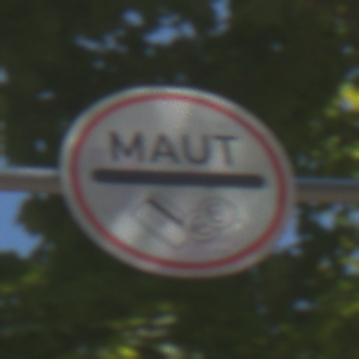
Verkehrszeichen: MautflichtigeStrecke
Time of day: Midday
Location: Outdoor (RoadRail)
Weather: Clear
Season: NotSpecified
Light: Natural